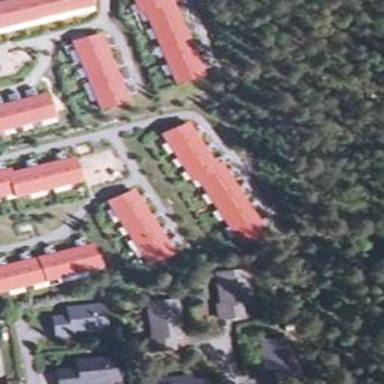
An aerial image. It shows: Terrace building.